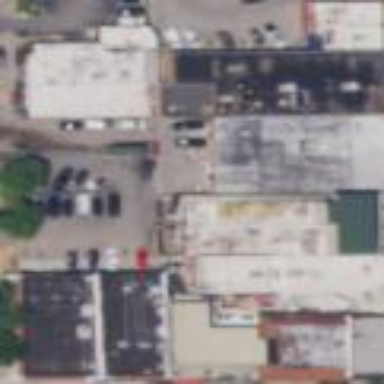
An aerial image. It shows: Retail building.